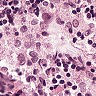
Metastatic tissue present: no